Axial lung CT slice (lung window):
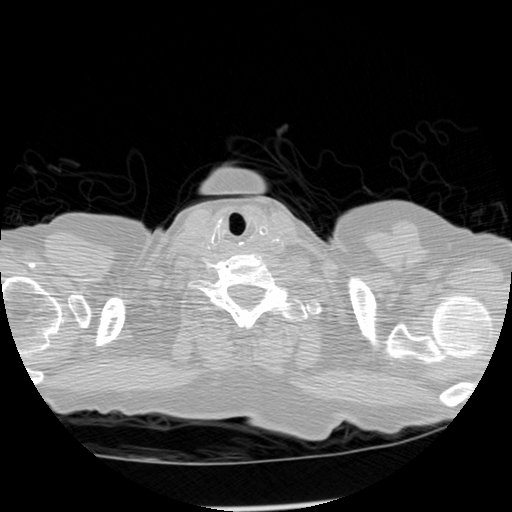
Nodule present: no